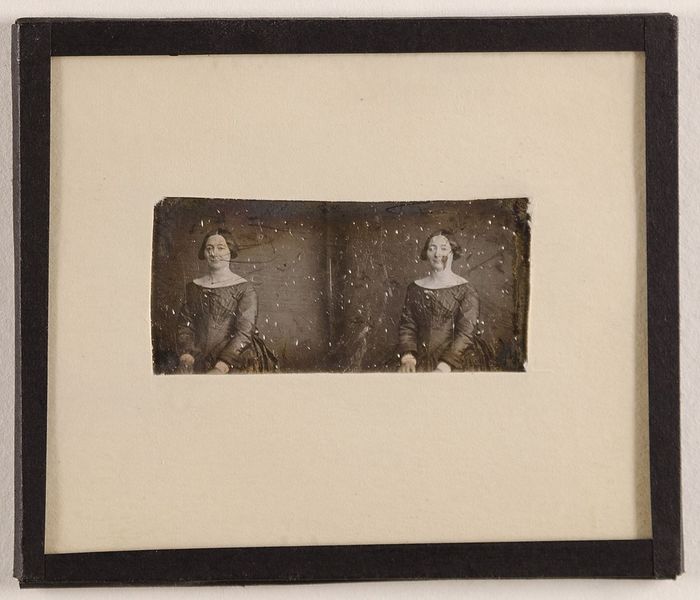
Titel: Unbekannte junge Frau
Standort: Hamburg
Institution: Museum für Kunst und Gewerbe Hamburg
Schlagwörter: frau, portrait, figur, foto, fotografie, photographie, photo, lichtbild, daguerreotypie, bildwerke, angewandte und bildende kunst, hessische systematik, porträt, mädchen, porträtfotografie, porträtphotographie, hüftbild